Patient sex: F
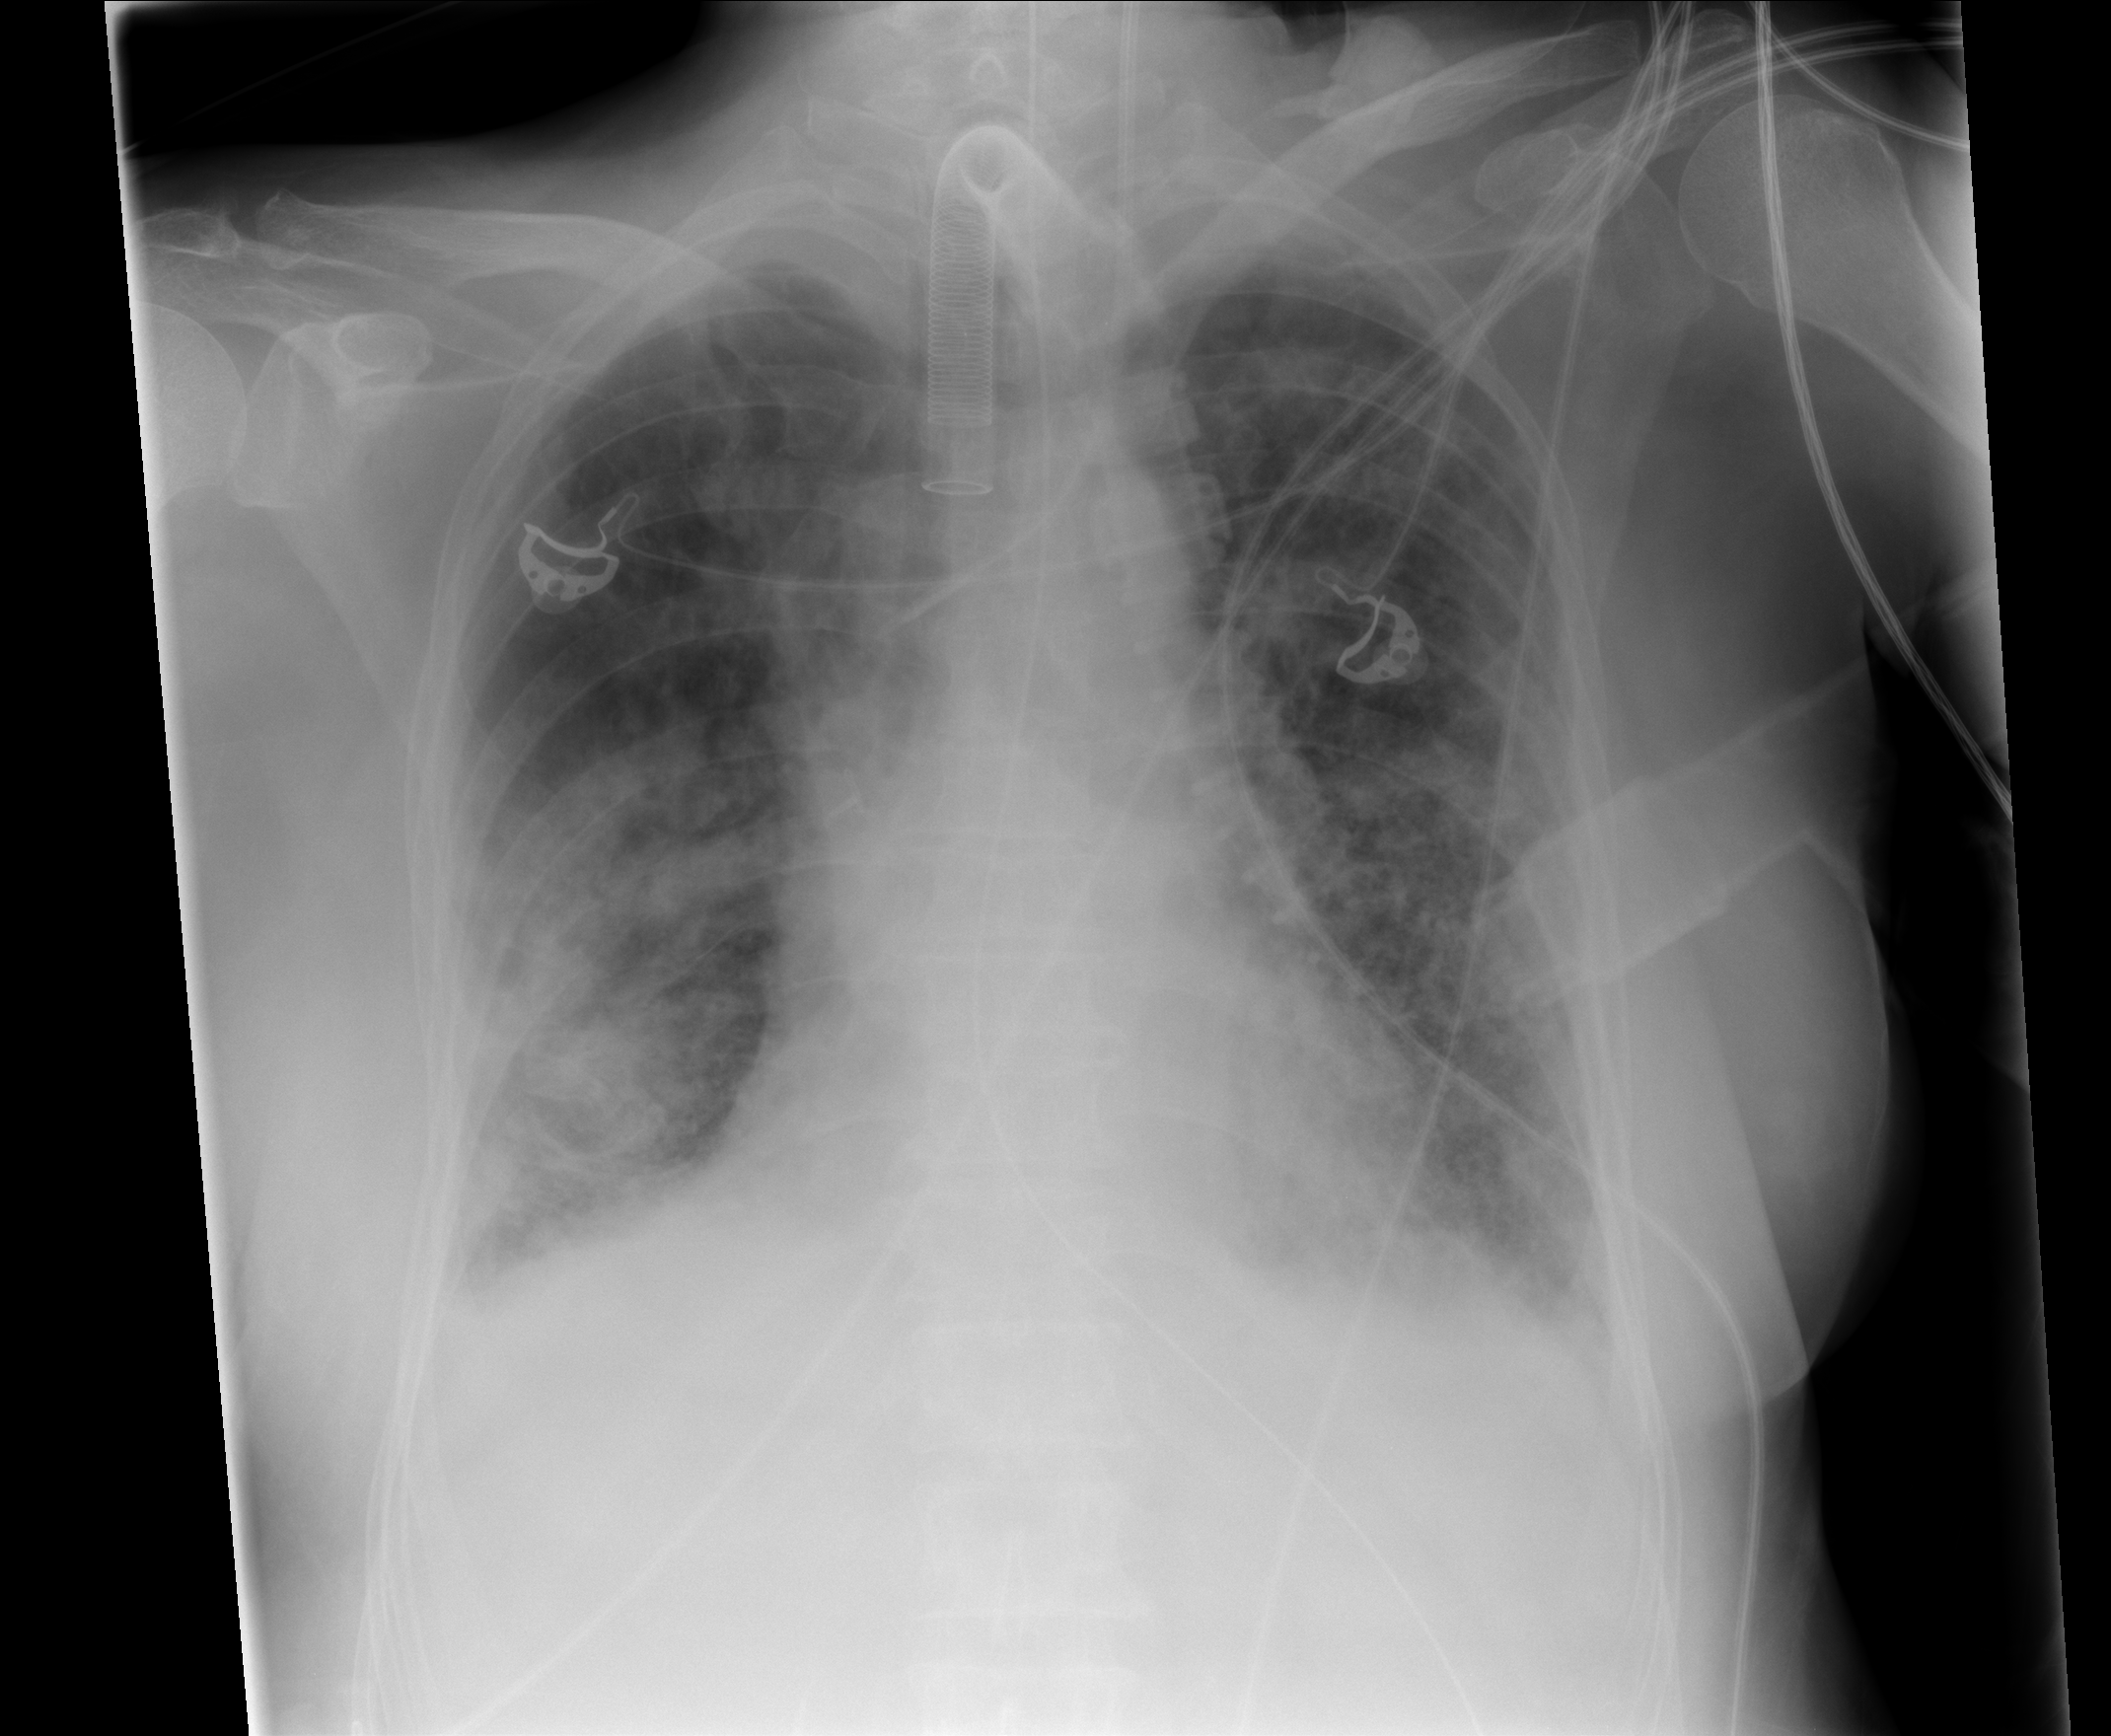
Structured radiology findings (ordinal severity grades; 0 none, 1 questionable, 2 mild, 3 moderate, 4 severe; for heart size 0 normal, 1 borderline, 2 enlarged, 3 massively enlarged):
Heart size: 0
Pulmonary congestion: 2
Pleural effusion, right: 2
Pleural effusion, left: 2
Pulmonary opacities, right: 3
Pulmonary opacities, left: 3
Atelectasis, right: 2
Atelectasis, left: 2